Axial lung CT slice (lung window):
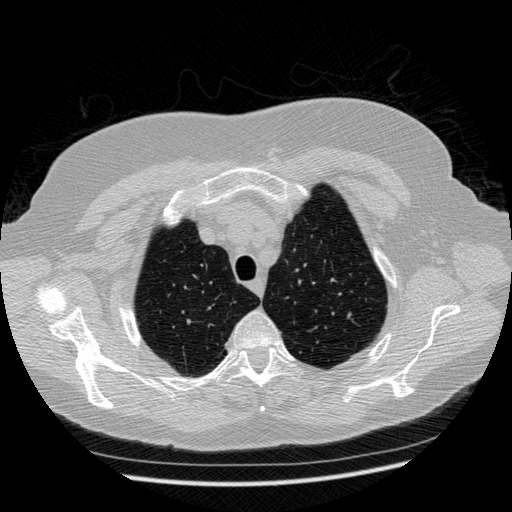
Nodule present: no